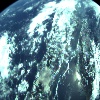
Label: cloud